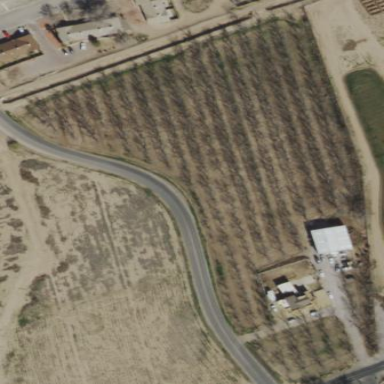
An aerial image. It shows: Orchard.